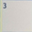
Piece: xx